Question: In a panel's 'OnPaint' event, I'm creating a circle like this:
'''
e.Graphics.FillEllipse(
new SolidBrush(Color.FromArgb(128, 0, 0, 0)),
new Rectangle(0, 0, 100, 100));
'''
It creates a decent enough circle that looks like this (the green part is just the form's background):

But I need it bigger. So I started playing around with the 'Rectangle', but no matter what combination of arguments I pass to it, I can't make a bigger circle. I always end up making so weird half/quarter shape thing.
So how do the arguments work in this case?
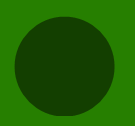
Answer: When you increase the 'Rectangle''s Size, make sure the container control's (i.e. 'Panel') Size is big enough to fully display the 'Rectangle', and hence the circle too.